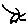
Label: sun